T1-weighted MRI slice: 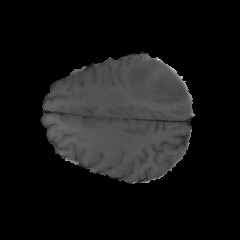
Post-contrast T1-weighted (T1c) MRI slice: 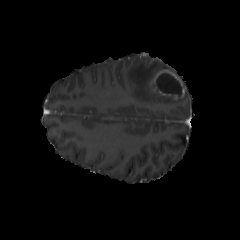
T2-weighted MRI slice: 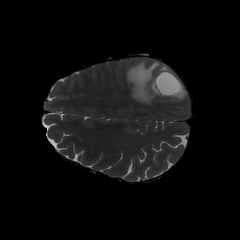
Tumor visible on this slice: yes